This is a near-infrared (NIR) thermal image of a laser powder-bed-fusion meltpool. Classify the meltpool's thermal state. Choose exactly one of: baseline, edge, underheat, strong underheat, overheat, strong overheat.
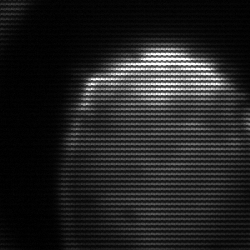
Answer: edge